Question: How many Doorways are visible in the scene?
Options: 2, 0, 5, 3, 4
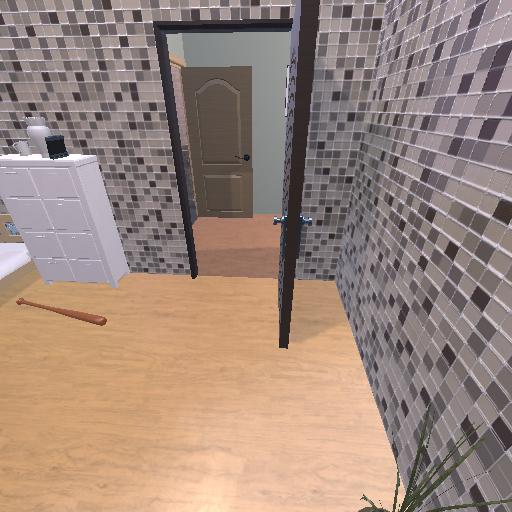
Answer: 2